Question: So, I'm in the process of building a website designer and I have come across something strange, if you set the 'text-shadow: 0 0 0 someColor' on a element the shadow is actually applied, I have made a fiddle where this is very clear here <URL>.
Is this a bug?

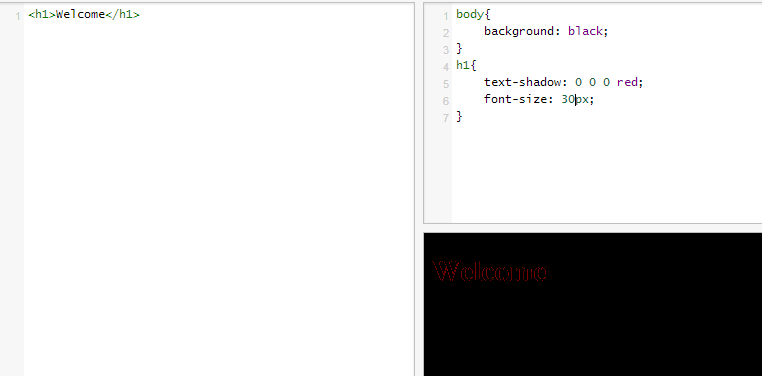
Answer: It's not a bug in that it's not an incorrect implementation of the spec; the spec implies that a shadow is generated as long as the computed value is something other than 'none'. The values that can compute to 'none' are 'none' or 'initial'.
Text shadows are drawn similarly to box shadows. Because of this, most of the behavior of text shadows follows the spec for <URL>. As long as you have a value that isn't 'none', either spec assumes a shadow will be drawn and specifies all the behavior based on that assumption.
For both properties, even if you don't specify a color, both specs state that 'currentColor' should be used (it says in prose that it's "taken from the 'color' property" or "the resulting color of the ink that it shadows"; the result in code is 'currentColor').
Since the shadow is always drawn for a value other than 'none', and zero lengths result in a shadow that's exactly the same size as the text, what happens here then is probably the result of compositing two or more layers of semitransparent pixels due to anti-aliasing of the glyphs as well as the shadow (as stated in the comments). This applies not only to text shadows, but also box shadows, an archetypal example of which would be in <URL>, where the only hints of anti-aliasing are on the rounded corners themselves, and not the straight edges of the box. This also happens in all browsers, at least based on testing and prior experiences.
With all that said, if you absolutely cannot accept 'none' as a value, you can always specify 'transparent' for the color. The shadow will still be drawn, but since it's completely transparent, <URL>.